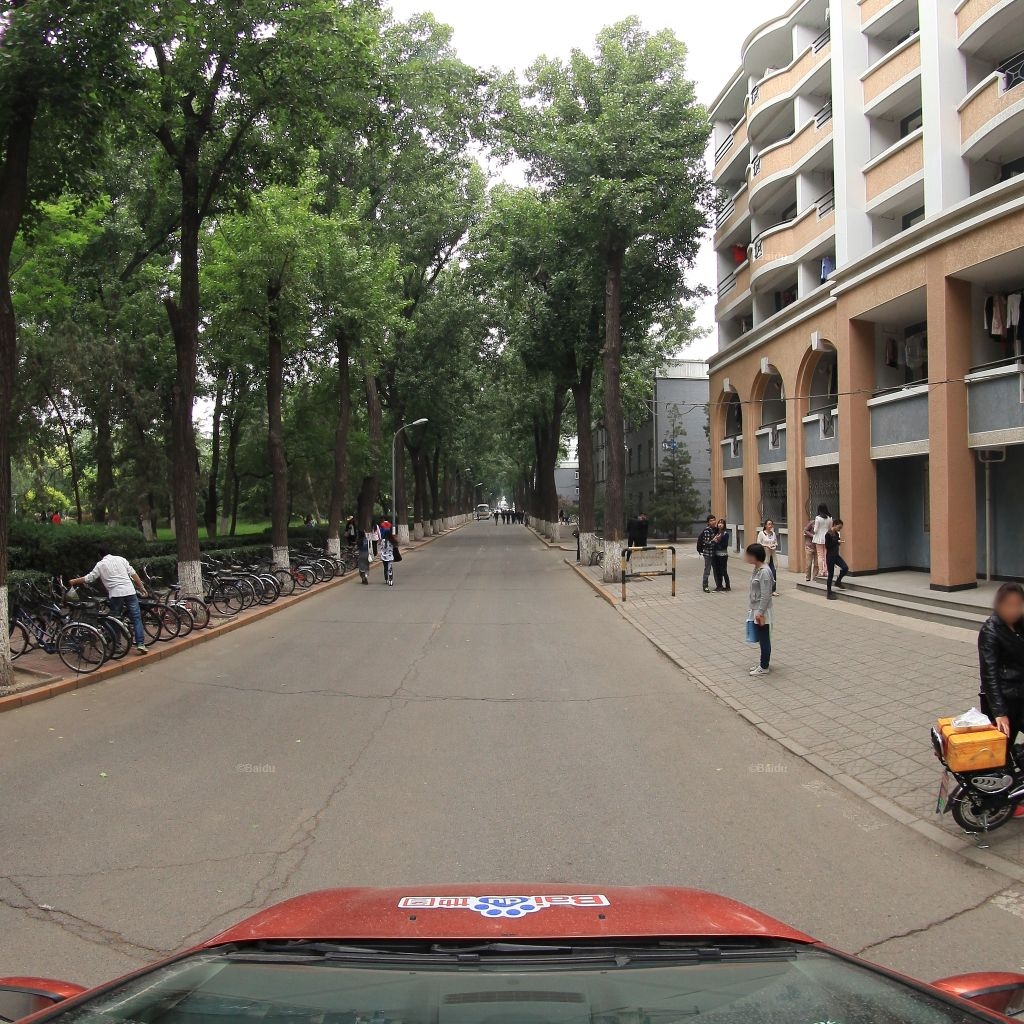
Region: Haidian
Road damage annotations: transverse crack, transverse crack, transverse crack, transverse crack, transverse crack, transverse crack, longitudinal crack